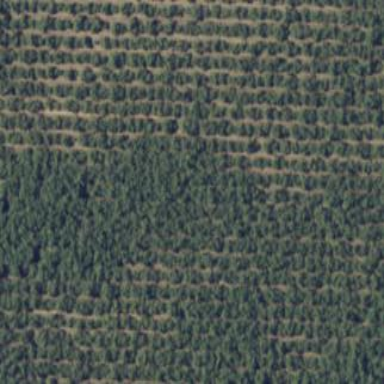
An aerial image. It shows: Almond orchard with rows of almond trees.